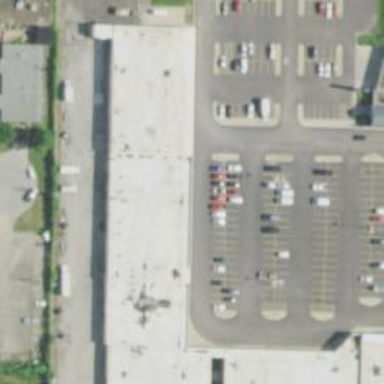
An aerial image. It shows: Car rental service.